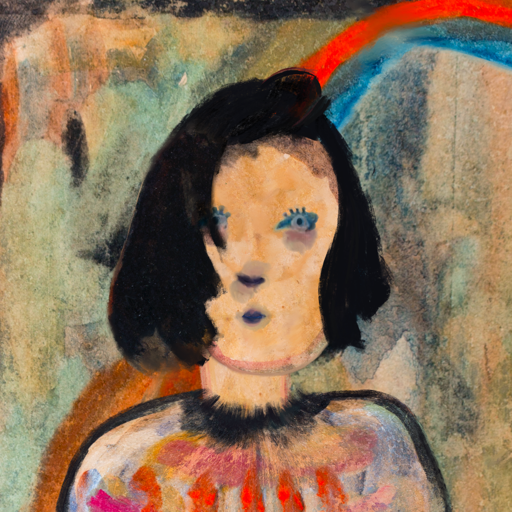
Background: Childish, Head And Neck Front: Childish, Face Front: Hill_Girl, Bust: Childish, Hair Front: Mosgoul, Head Accessory: Blank, Second Necklace: Blank, Necklace: Blank, Baby: Blank